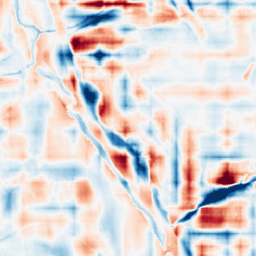
Category: wavelet
Decomposition family: wavelet_reverse_biorthogonal
Decomposition parameters: wavelet: rbio2.4
level: 5
Upsampling method: bspline
Upsampling parameters: scale: 8
Upsampling scale: 8